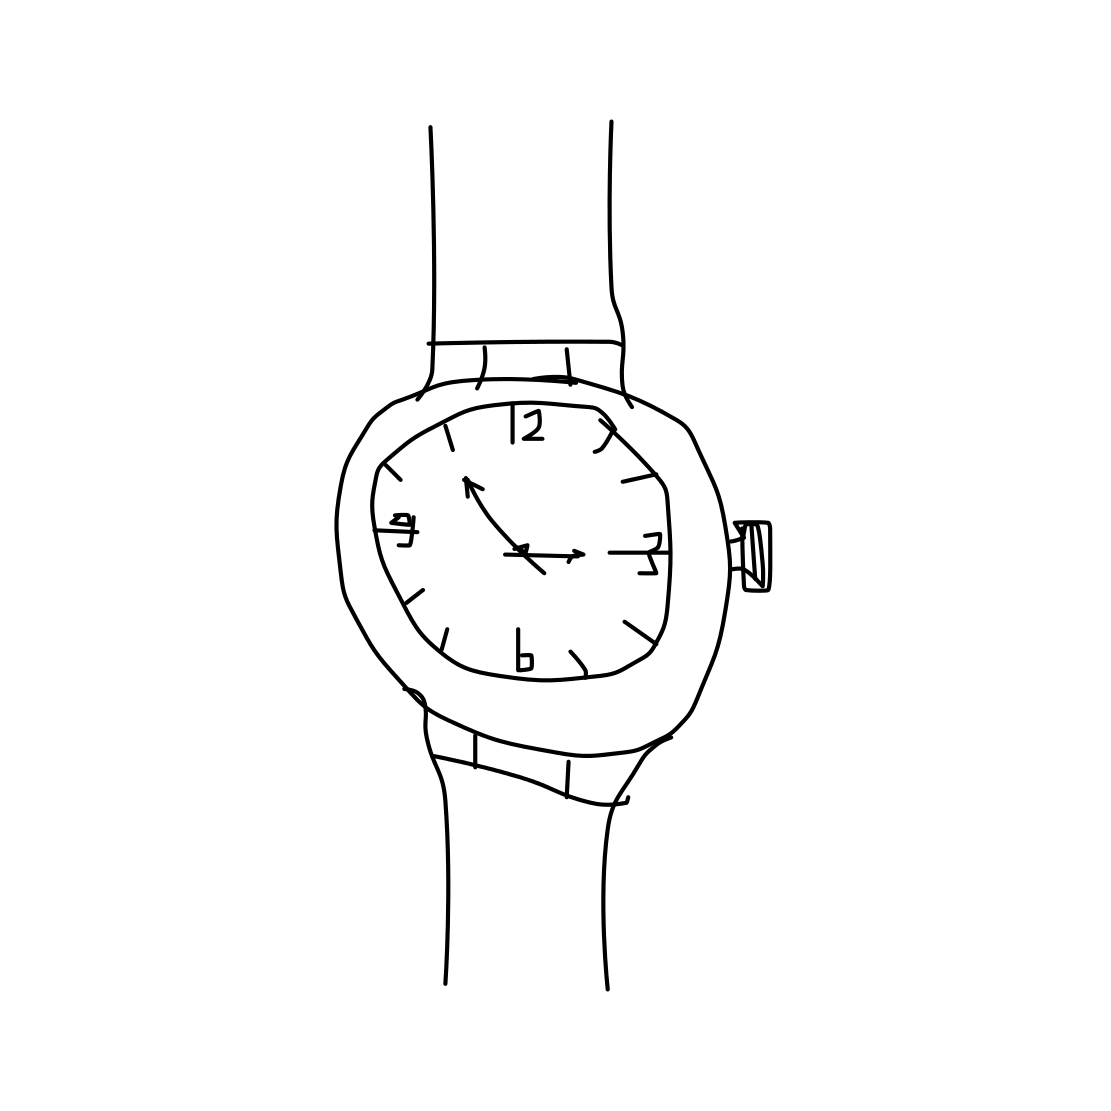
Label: wrist-watch